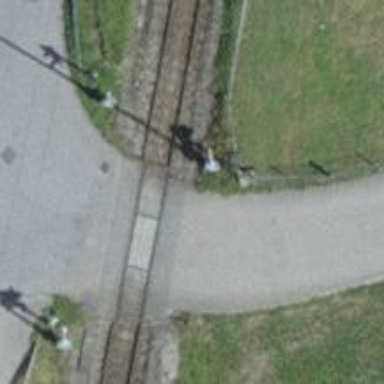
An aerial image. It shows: Level crossing along the railway.